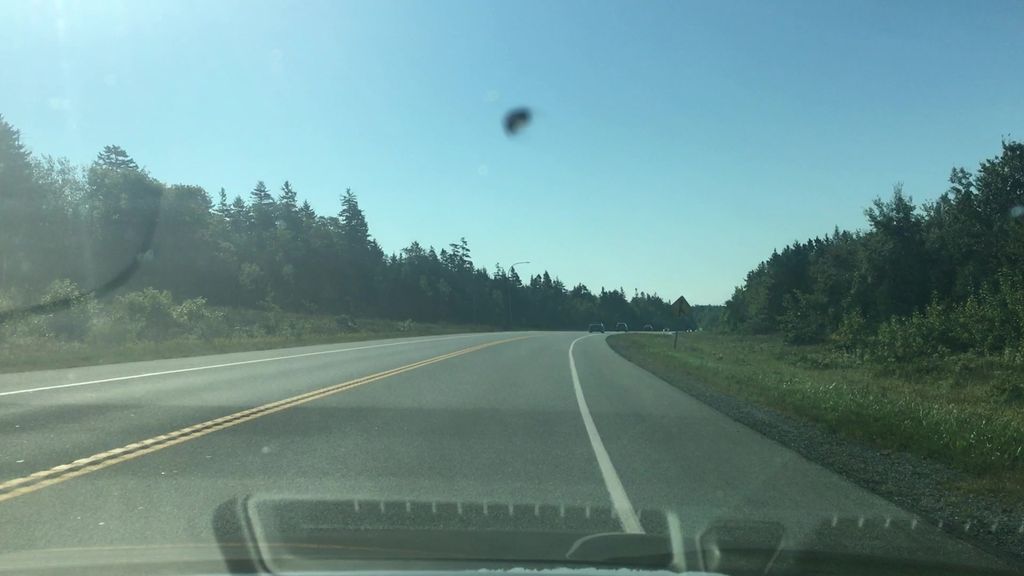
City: halifax